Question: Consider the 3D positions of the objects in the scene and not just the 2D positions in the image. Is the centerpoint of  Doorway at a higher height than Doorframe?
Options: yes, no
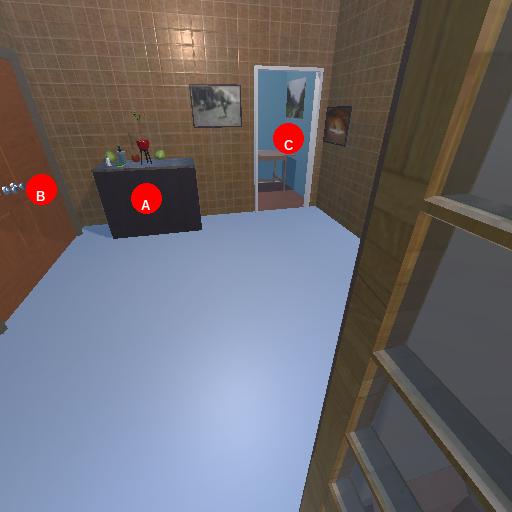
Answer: yes